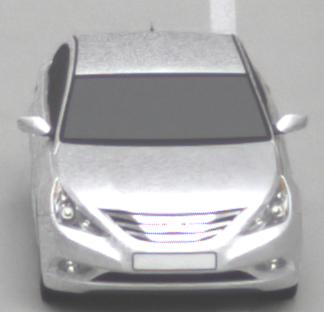
Make: Hyundai
Model: Sonata
Detailed model: Gen. 6 YF
Model produced from: 2009
Model produced until: 2016
Doors: 4
Color: white
Road condition: dry road
Daytime: midday
Contrast: low contrast